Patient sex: M
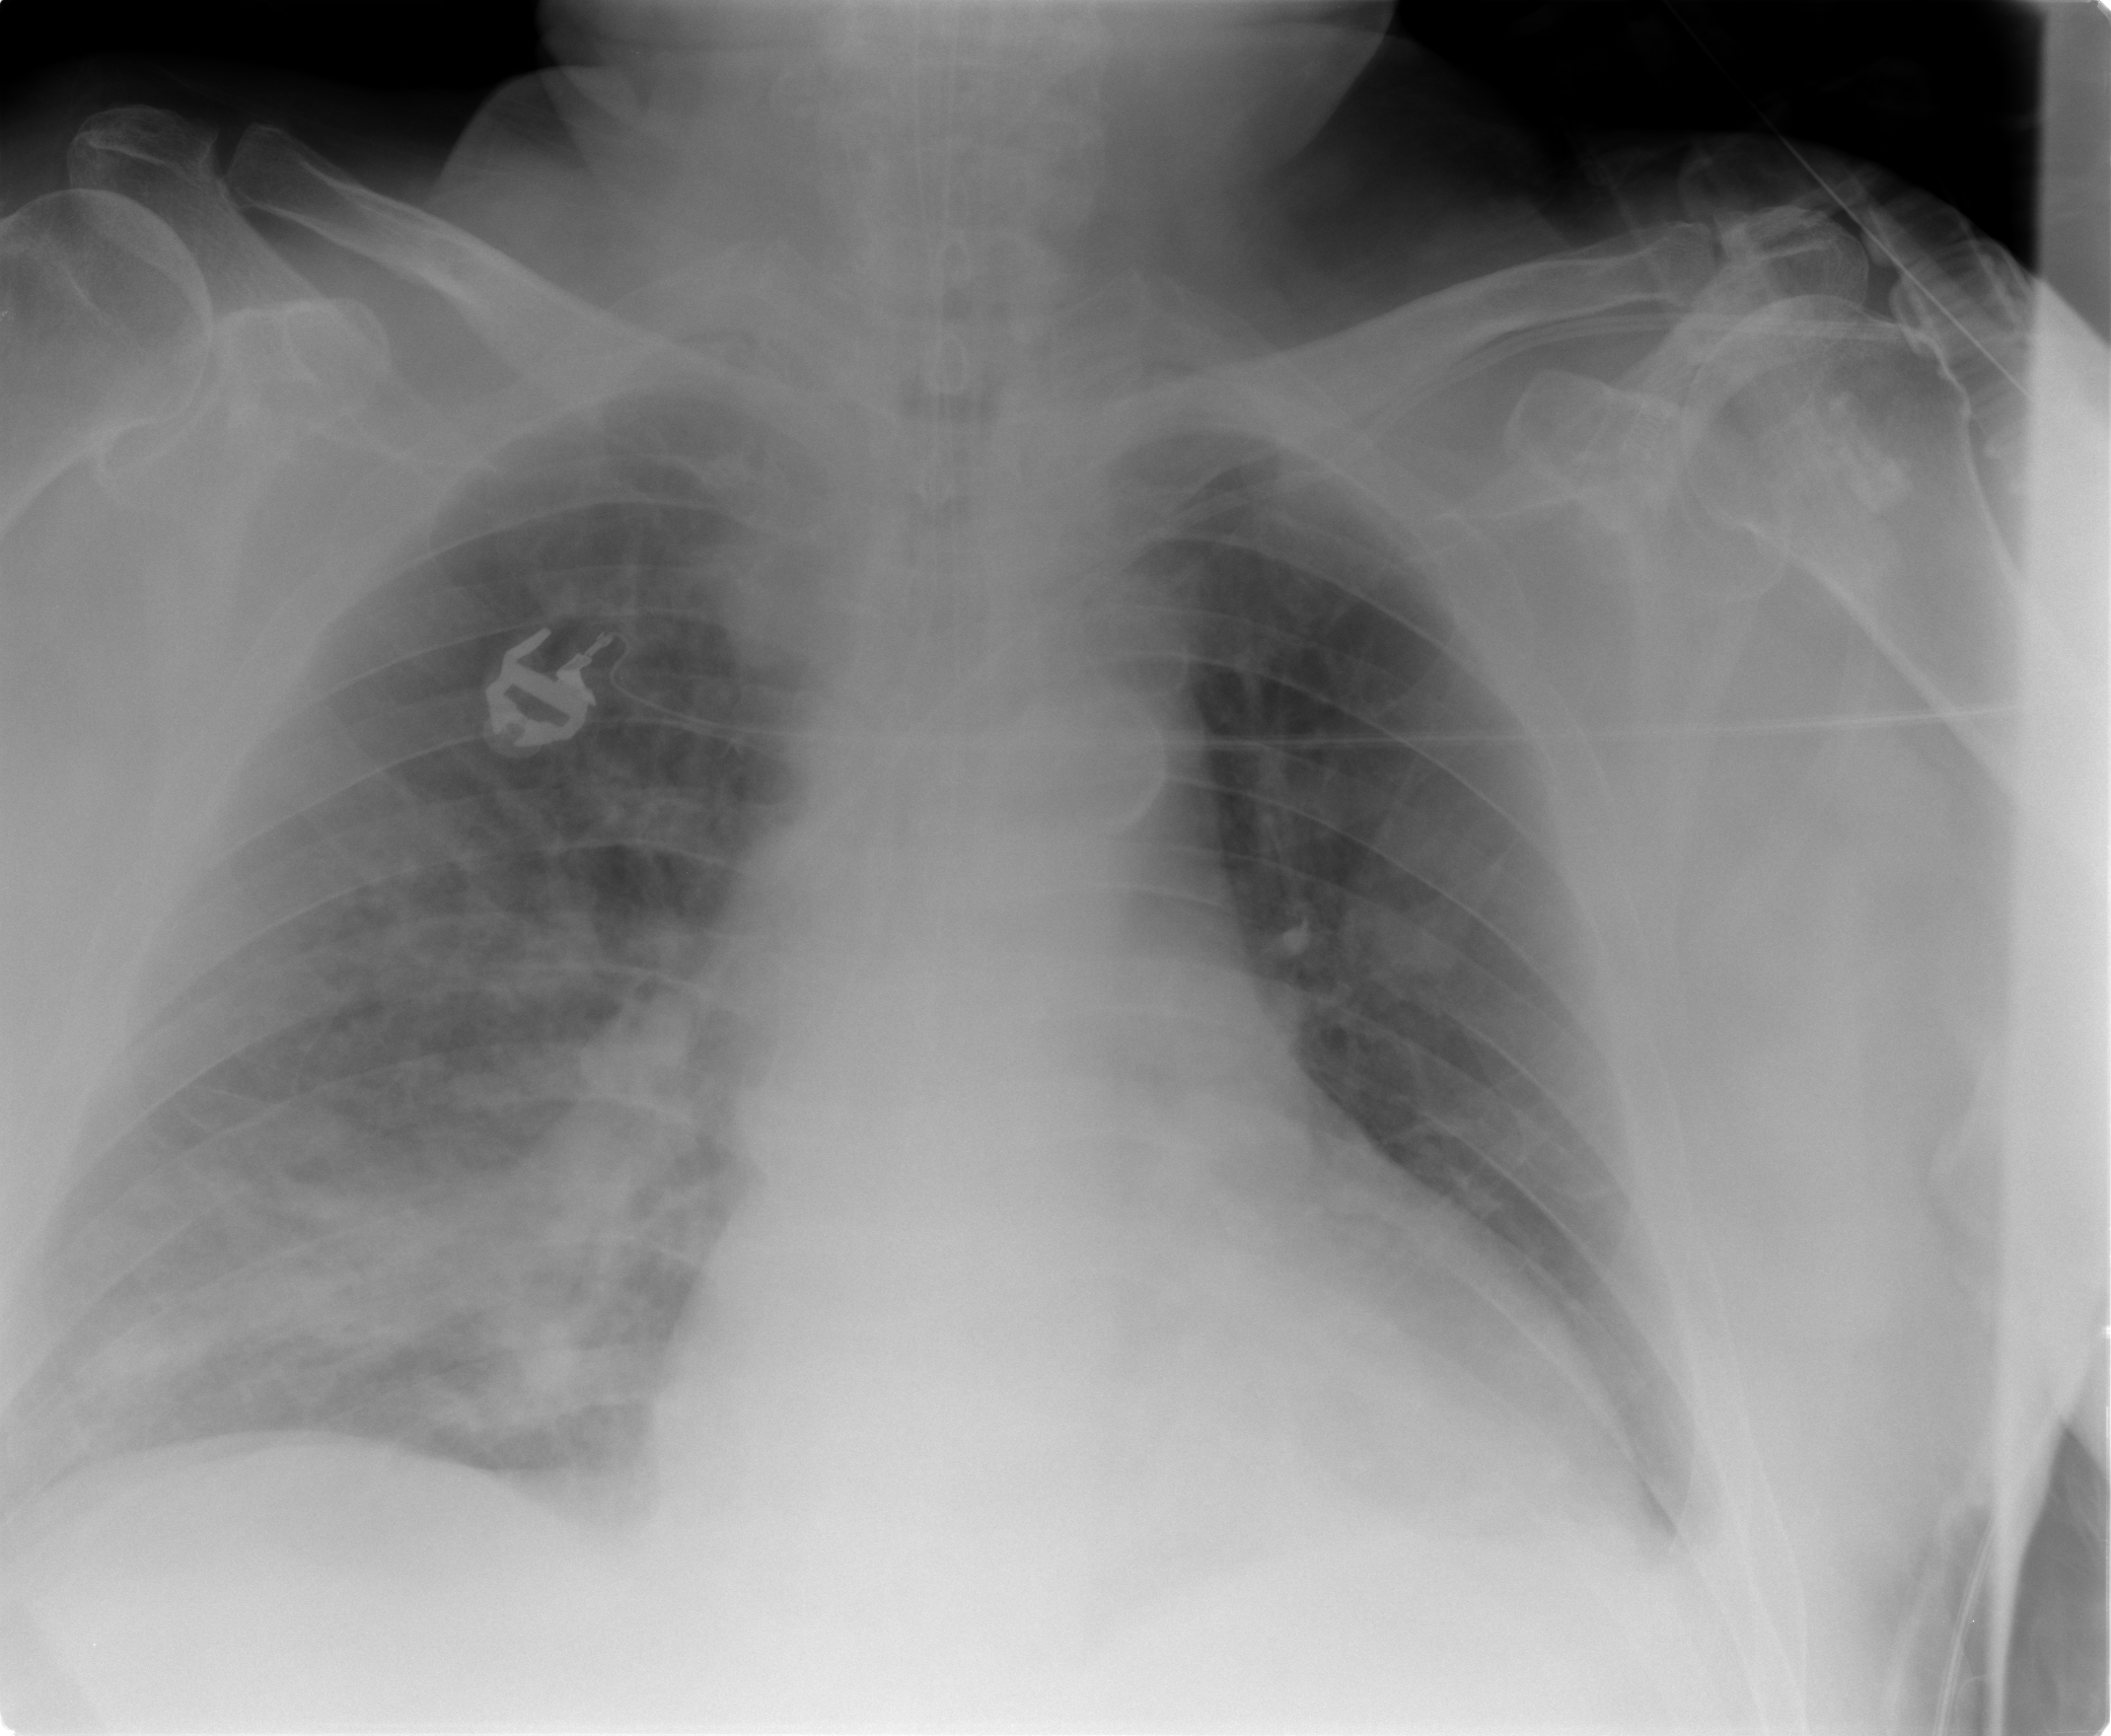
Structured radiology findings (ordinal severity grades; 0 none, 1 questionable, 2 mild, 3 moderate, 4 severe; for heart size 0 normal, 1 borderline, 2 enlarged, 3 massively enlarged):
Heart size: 2
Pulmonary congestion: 2
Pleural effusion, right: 1
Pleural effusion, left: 1
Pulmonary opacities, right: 3
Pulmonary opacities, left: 0
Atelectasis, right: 2
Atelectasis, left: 0